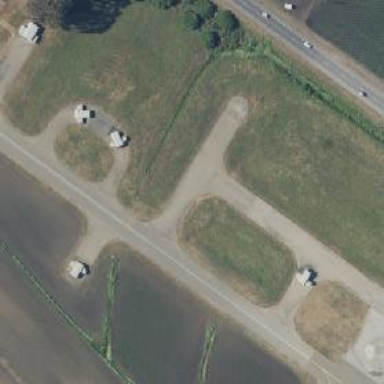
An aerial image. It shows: Image of taxiway at airport.